【题型】选择题　【知识点】立体几何　【难度】easy
一个圆柱轴截面为正方形且它的表面积为$24\pi$，则圆柱外接球的表面积为（$\quad$）

\noindent A. $32\pi \qquad$ B. $16\pi \qquad$ C. $8\pi \qquad$ D. $4\pi$
【解答】
\noindent \textbf{【答案】} A

\noindent \textbf{【分析】} 设圆柱的底面半径为$r$，高为$h$.由圆柱的轴截面是正方形，结合表面积为$24\pi$列出关于$r,h$的方程组.求出$r,h$.求出圆柱外接球的半径，进而求得外接球的表面积.

\noindent \textbf{【详解】} 设圆柱的底面圆半径为$r$，高为$h$.

\noindent 因为圆柱的轴截面是正方形，表面积为$24\pi$,

\noindent 所以$\begin{cases}
h=2r \\
2\pi r^2 + 2\pi rh = 24\pi
\end{cases}$，解得：$\begin{cases}
r=2 \\
h=4
\end{cases}$.$h=2r$.

\noindent 如图所示，由圆柱和球的对称性可知，轴截面$ABCD$的对角线为圆柱外接球的直径.设外接球半径为$R$,则

\noindent $2R=\sqrt{h^2+(2r)^2}=4\sqrt{2}$，所以$R=2\sqrt{2}$.

\noindent 所以,圆柱外接球的表面积为：$4\pi R^2=32\pi$.

\noindent 故选：A.
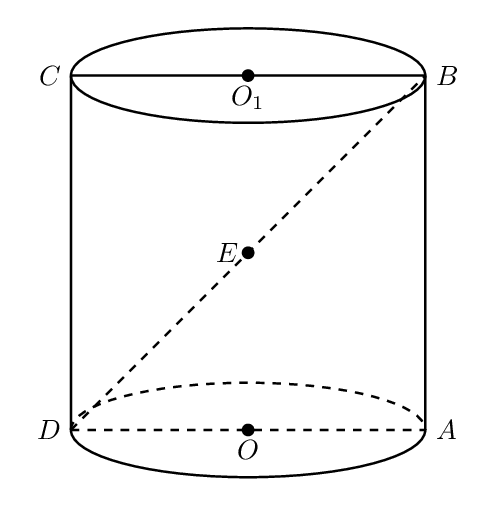